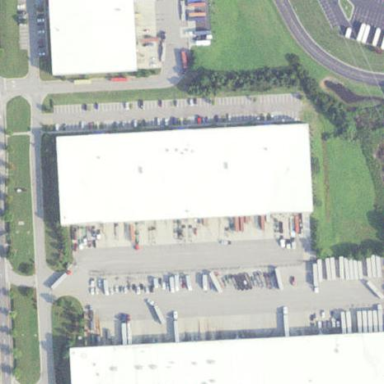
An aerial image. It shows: Warehouse building.